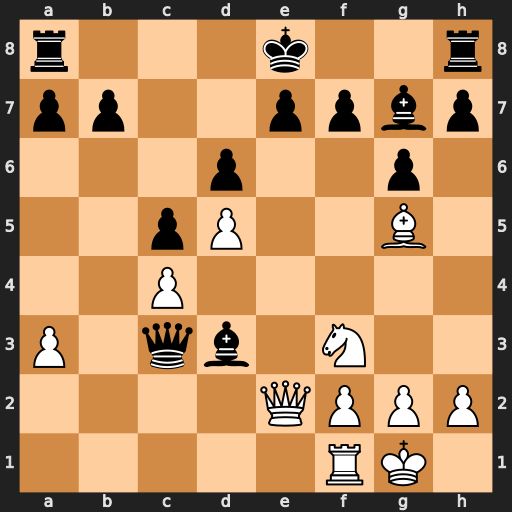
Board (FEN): r3k2r/pp2ppbp/3p2p1/2pP2B1/2P5/P1qb1N2/4QPPP/5RK1
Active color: w
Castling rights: kq
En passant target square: -
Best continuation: Qxe7#